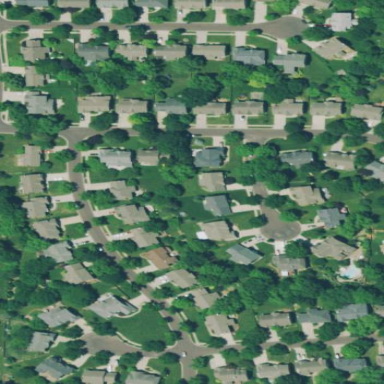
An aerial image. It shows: Residential area consisting of single-family homes.